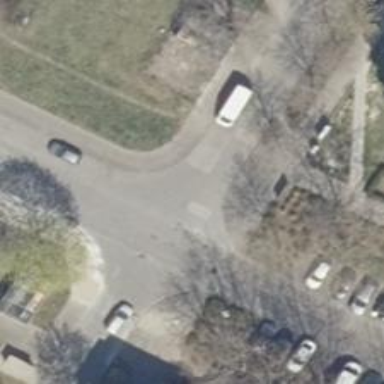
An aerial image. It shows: Footway with concrete surface.